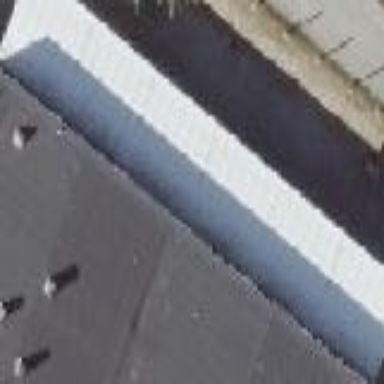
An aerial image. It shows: View of roof of building.